Question: I am developing a page with Angular, and have an init() method in my controller. The code is as follows:
'''
var filtersController = ['$scope', '$http', function ($scope, $http) {
$scope.init = function () {
$http({
method: 'GET',
url: '/json-tags-test',
cache: true
}).success(function (data, status, headers, config) {
// this callback will be called asynchronously
// when the response is available
}).error(function (data, status, headers, config) {
// called asynchronously if an error occurs
// or server returns response with an error status.
});
};
}];
'''
It is just a call to a simple JSON file.
My HTML is as follows:
'''
<div class="container main-frame" ng-app="projectsApp" ng-controller="filtersController" ng-init="init()">
</div>
'''
For some reason, this get call gets call twice every time I load the page. Is this standard behaviour?
Many thanks,
Dash

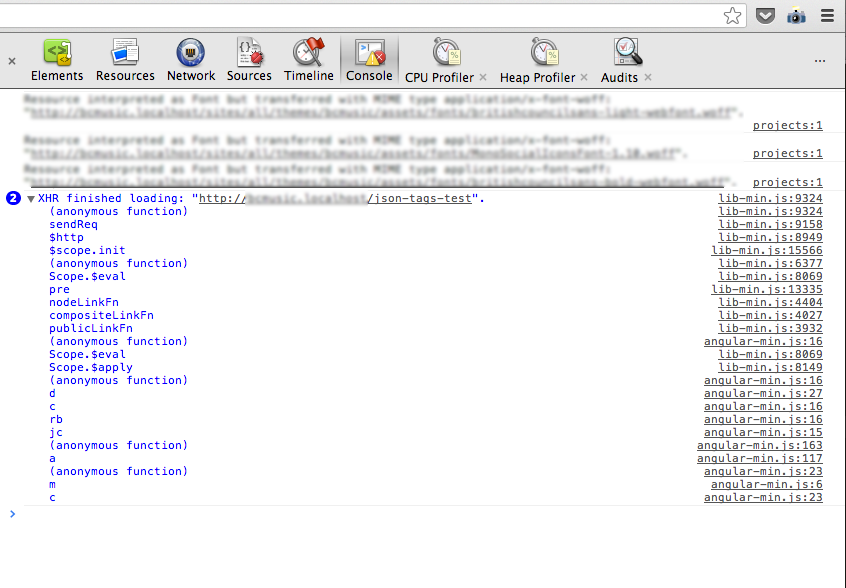
Answer: This problem may also be caused by having an 'ng-app' with routing to your controller and an 'ng-controller' reference in your page. For example, if your app looks like:
'''
<html lang="en" ng-app="myApp">
<head>...</head>
<body>
<div ng-controller="myController">
...
</div>
</body>
</html>
'''
Javascript defining the app:
'''
angular.module('myApp',[]) {
$routeProvider.when('/path', {templateUrl: '...', controller: myController);
'''
In the case above, with the defined routing to myController, the controller will be instantiated twice and you'll see two calls as described.
Above code describe what is problem but what is proper solution is missing so I updated answer as per @Intrepid comment.
Need to remove 'ng-controller="myController"' from your html template if you already defined in route.